Field crop: maize
Growth stage: 2
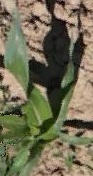
Species: maize